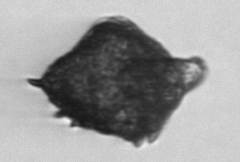
Label: Gonyaulax